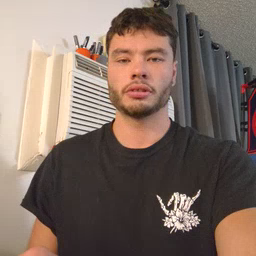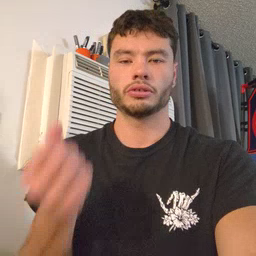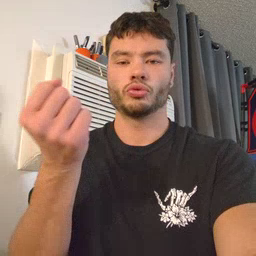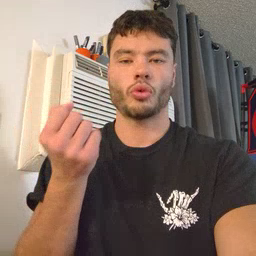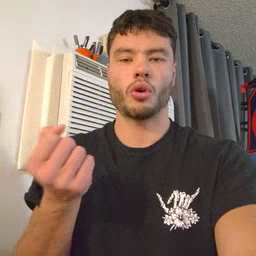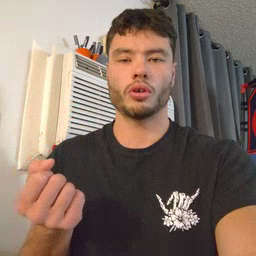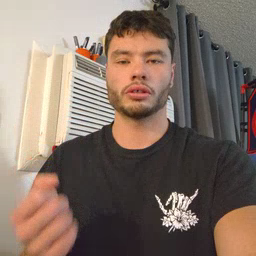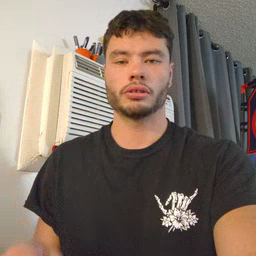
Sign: drawer